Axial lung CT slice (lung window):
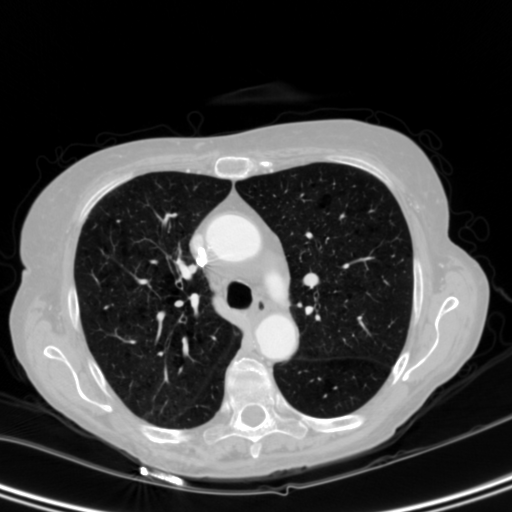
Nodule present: no